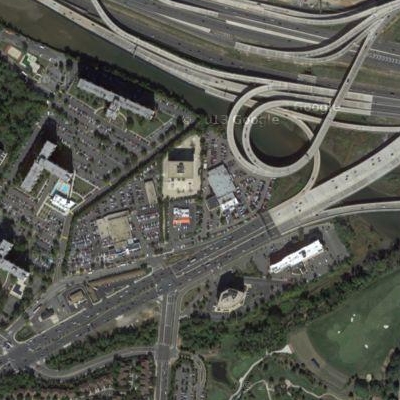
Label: gParking